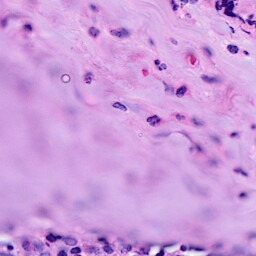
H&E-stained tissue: Breast